Question: I want to change checked 'RadioButton' color. But I don't know the way to change it. Below there are some code and picture represented.
'''
<RadioButton
android:id="@+id/type_cambodia"
android:layout_width="match_parent"
android:layout_height="30dp"
android:button="@null"
android:drawablePadding="20dp"
android:layout_marginTop="@dimen/app_margin"
android:drawableRight="@android:drawable/btn_radio"
android:text="@string/type_goal_khmer_kh"/>
'''

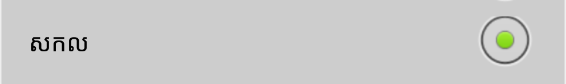
Answer: You can design your own custom drawable.
'''
<style name="MyRadioButtonStyle" parent="@android:style/Widget.CompoundButton.RadioButton">
<item name="android:button">@drawable/custom_btn_radio</item>
</style>
'''
'''
<selector xmlns:android="http://schemas.android.com/apk/res/android">
<item android:state_checked="true" android:state_window_focused="false"
android:drawable="@drawable/btn_radio_on" />
<item android:state_checked="false" android:state_window_focused="false"
android:drawable="@drawable/btn_radio_off" />
<item android:state_checked="true" android:state_pressed="true"
android:drawable="@drawable/btn_radio_on_pressed" />
<item android:state_checked="false" android:state_pressed="true"
android:drawable="@drawable/btn_radio_off_pressed" />
<item android:state_checked="true" android:state_focused="true"
android:drawable="@drawable/btn_radio_on_selected" />
<item android:state_checked="false" android:state_focused="true"
android:drawable="@drawable/btn_radio_off_selected" />
<item android:state_checked="false" android:drawable="@drawable/btn_radio_off" />
<item android:state_checked="true" android:drawable="@drawable/btn_radio_on" />
</selector>
'''
In the selector items you can assign a custom "ON" drawable with a different color. Then use this custom drawable for you radio button instead of the default one.
<URL>